Question: When I have a UITabBar with a TTTableViewController and a autoresizesForKeyboard set to YES, there's a gap in the height of the Tab Bar (probably) above the keyboard.
How could this be fixed?

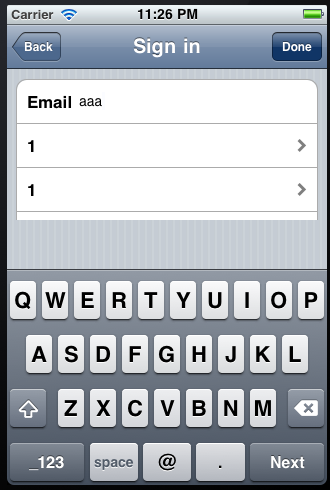
Answer: I just ran into the same problem and found a solution. If you're using a modal view you can call self.hidesBottomBarWhenPushed = YES; and you won't see any difference as it's covering up the tab bar anyway but when the keyboard appears the gap is gone :)